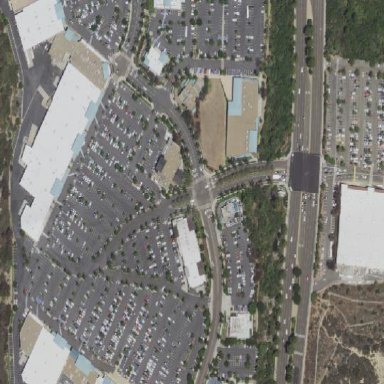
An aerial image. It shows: Retail area.